Question: I'm looking for a way to get details of the name and status of all services running on a service. I did use the following code:
'''
Public Sub GetServices()
Dim localServices As ServiceController() = ServiceController.GetServices()
For Each service As ServiceController In localServices
If Not String.IsNullOrEmpty(service.DisplayName) Then
dictservice(service.DisplayName) = New Service(service.DisplayName, service.ServiceName, service.Status.ToString)
End If
Next
End Sub
'''
However, since i have packaged up my project as a WCF service, the System.ServiceProcess namespace i used cannot be used:
Is there any other way i can retrieve the same details? Possibly through wmi?
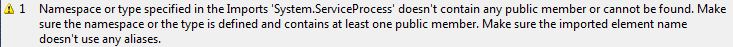
Answer: All that message is saying is that, when trying to import the namespace, either there was nothing in it, or it wasn't found.
Usually this is just a case of a missing reference, are you sure you've added a reference to System.ServiceProcess in your project?